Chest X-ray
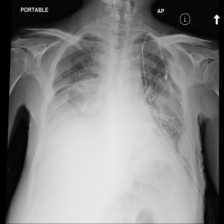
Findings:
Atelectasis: positive
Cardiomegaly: negative
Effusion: positive
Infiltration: positive
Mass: positive
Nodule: negative
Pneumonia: negative
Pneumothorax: negative
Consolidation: positive
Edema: negative
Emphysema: positive
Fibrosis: negative
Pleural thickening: negative
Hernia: negative